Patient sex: M
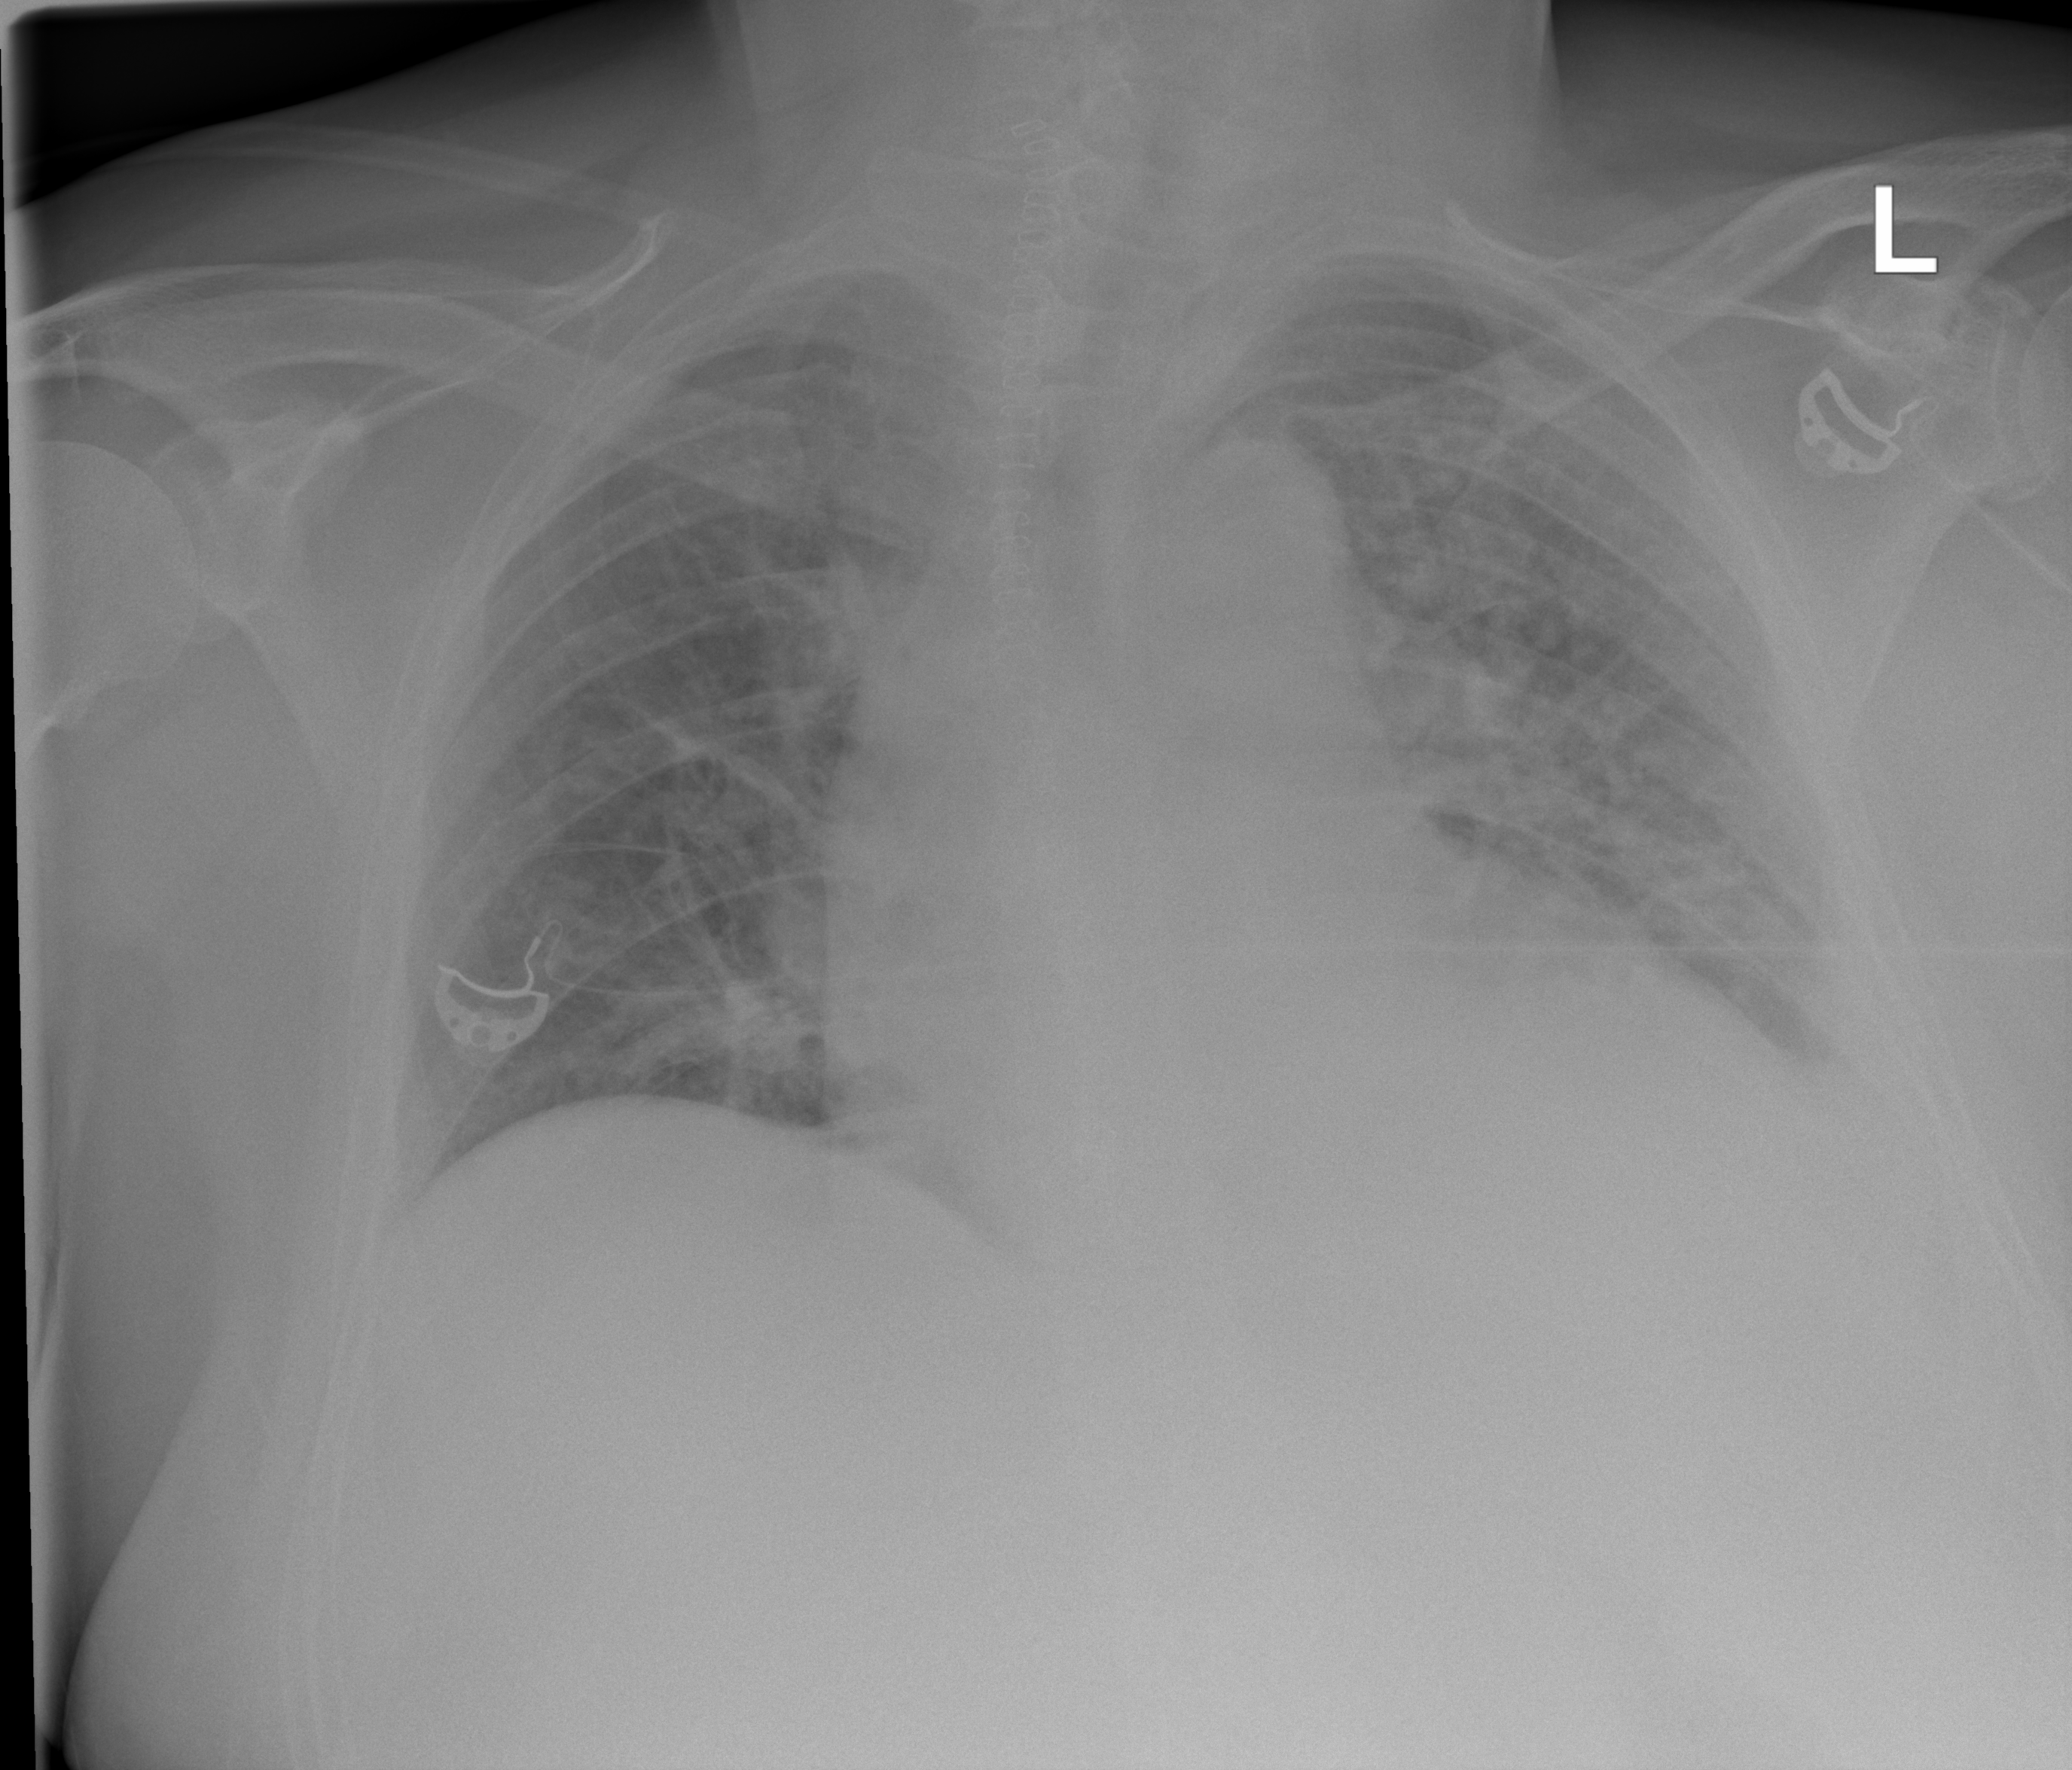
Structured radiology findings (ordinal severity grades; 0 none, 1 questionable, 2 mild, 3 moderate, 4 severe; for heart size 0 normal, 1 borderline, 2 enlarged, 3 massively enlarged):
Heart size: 2
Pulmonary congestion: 2
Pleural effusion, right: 0
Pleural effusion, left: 2
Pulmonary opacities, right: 2
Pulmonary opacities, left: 2
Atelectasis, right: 0
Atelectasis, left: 2